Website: macys
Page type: billing-address
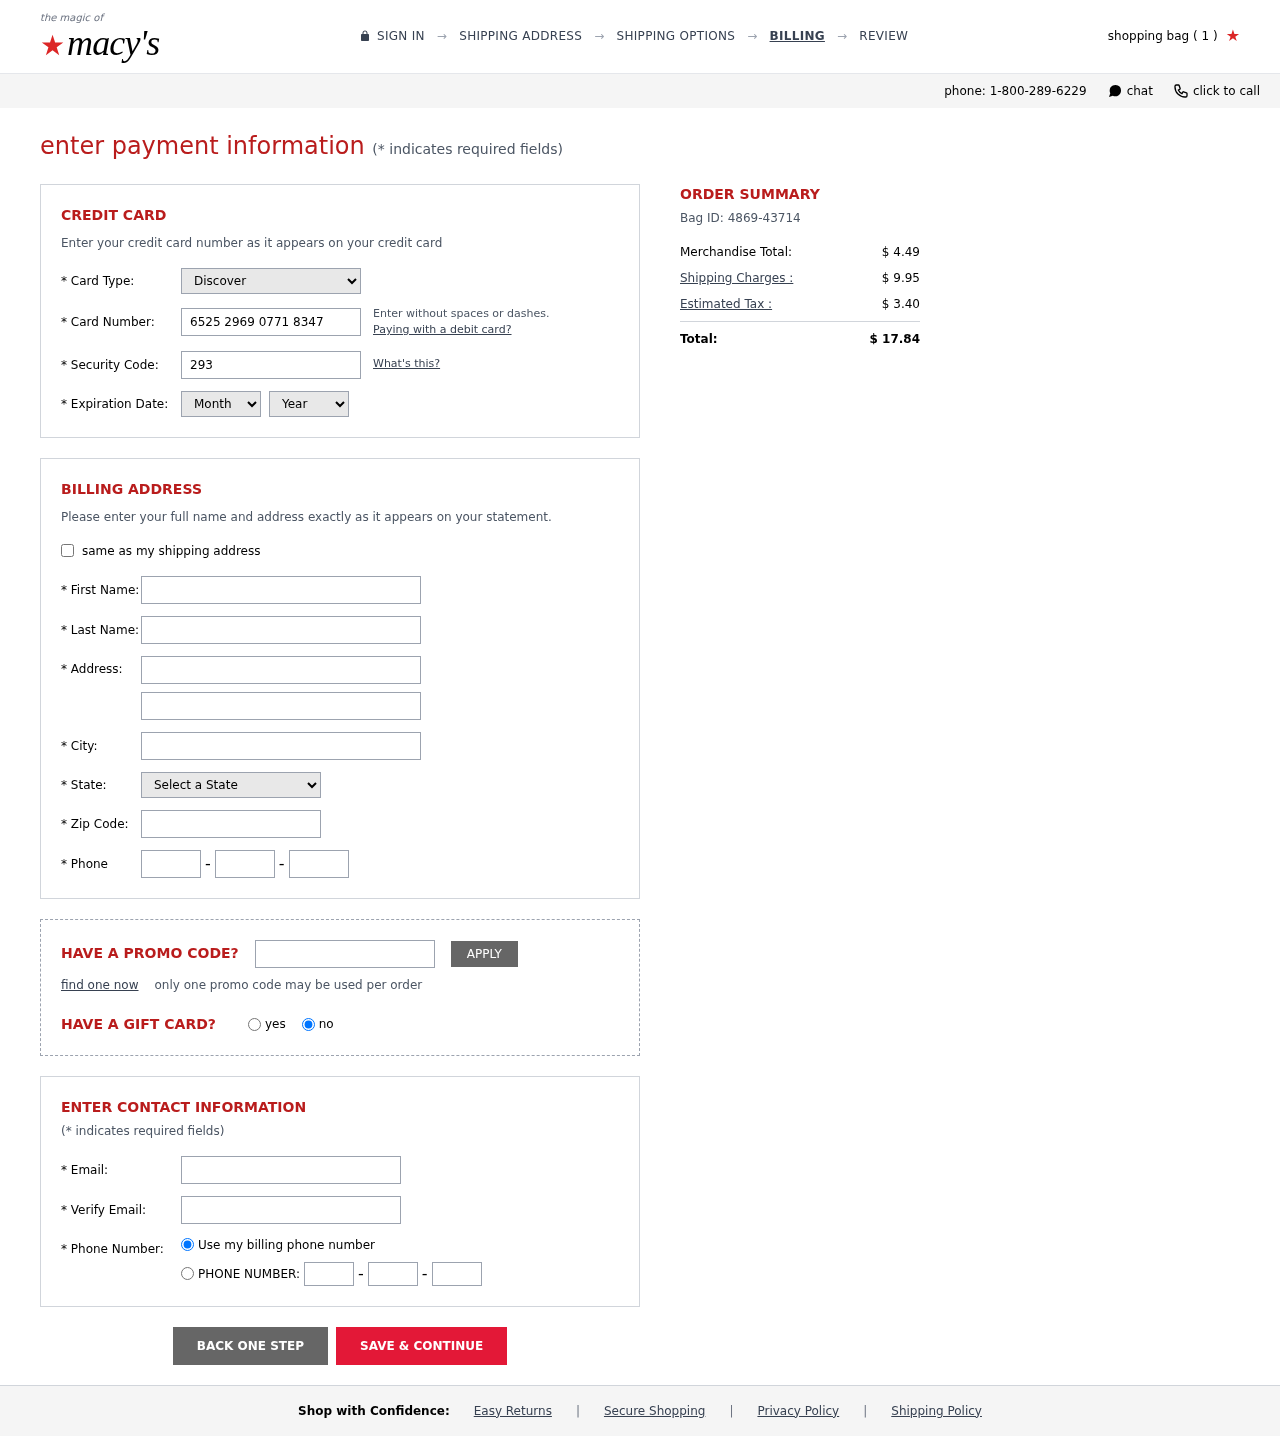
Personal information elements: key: PII_CARD_CVV
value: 293
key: PII_CARD_EXPIRY_MONTH
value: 01
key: PII_CARD_EXPIRY_YEAR
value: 27
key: PII_CARD_NUMBER
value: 6525 2969 0771 8347
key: PII_CARD_TYPE
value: Discover
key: PII_CITY
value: Lake Rebecca
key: PII_EMAIL
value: eric_thomas@yahoo.com
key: PII_FIRSTNAME
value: Eric
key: PII_LASTNAME
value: Thomas
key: PII_PHONE_AREA
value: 381
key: PII_PHONE_PREFIX
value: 287
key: PII_PHONE_SUFFIX
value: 6273
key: PII_POSTCODE
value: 38403
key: PII_STATE_ABBR
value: MO
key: PII_STREET
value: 88990 Pearson Vista Apt. 415
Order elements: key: ORDER_NUM_ITEMS
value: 1
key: ORDER_ID
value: Bag ID: 4869-43714
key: ORDER_SUBTOTAL
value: $ 4.49
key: ORDER_SHIPPING_COST
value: $ 9.95
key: ORDER_TAX
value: $ 3.40
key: ORDER_TOTAL
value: $ 17.84